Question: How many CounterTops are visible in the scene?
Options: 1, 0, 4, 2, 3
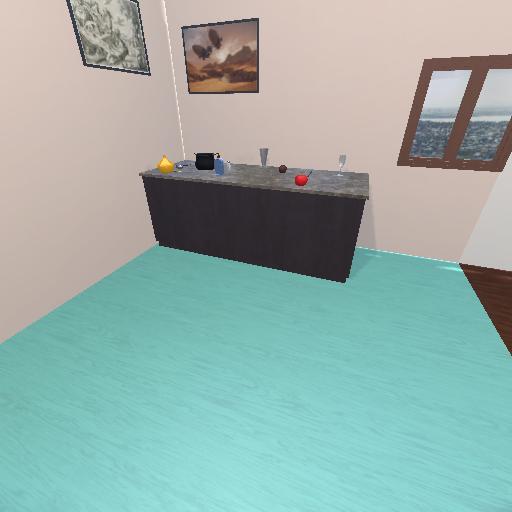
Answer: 1